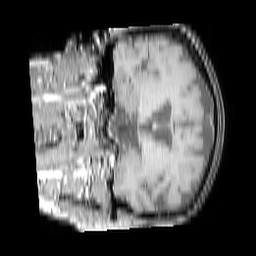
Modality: T1w
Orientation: coronal
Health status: ill
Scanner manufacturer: philips
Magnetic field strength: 3 T
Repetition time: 0.3787 s
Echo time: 0.002908 s